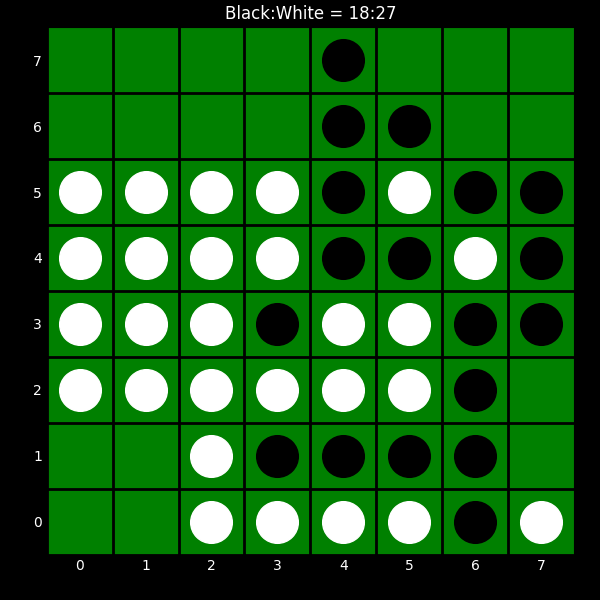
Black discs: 18
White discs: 27